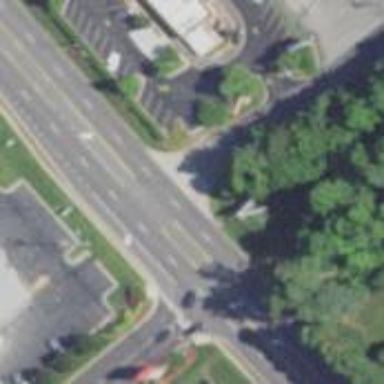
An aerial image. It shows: Primary highway with asphalt surface. There is sidewalk on the left side.